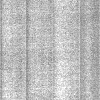
Atmospheric dust classification: dusty